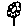
Label: flower